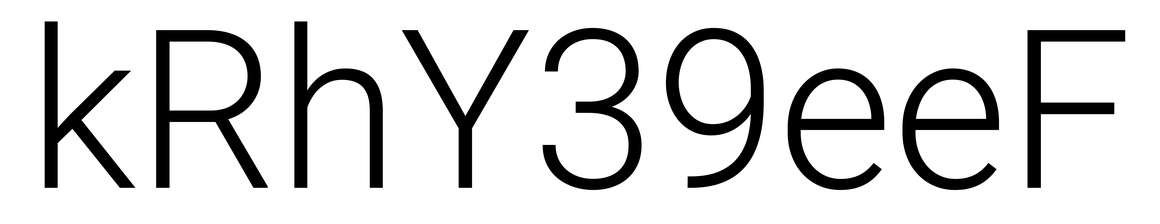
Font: Roboto_Light